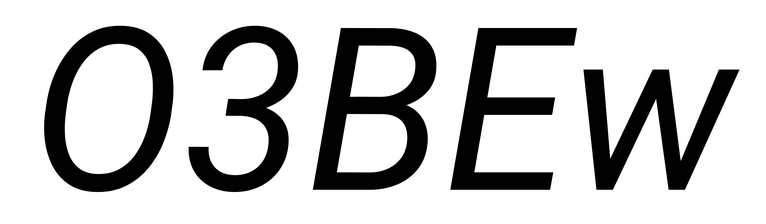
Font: Roboto-Italic_Italic